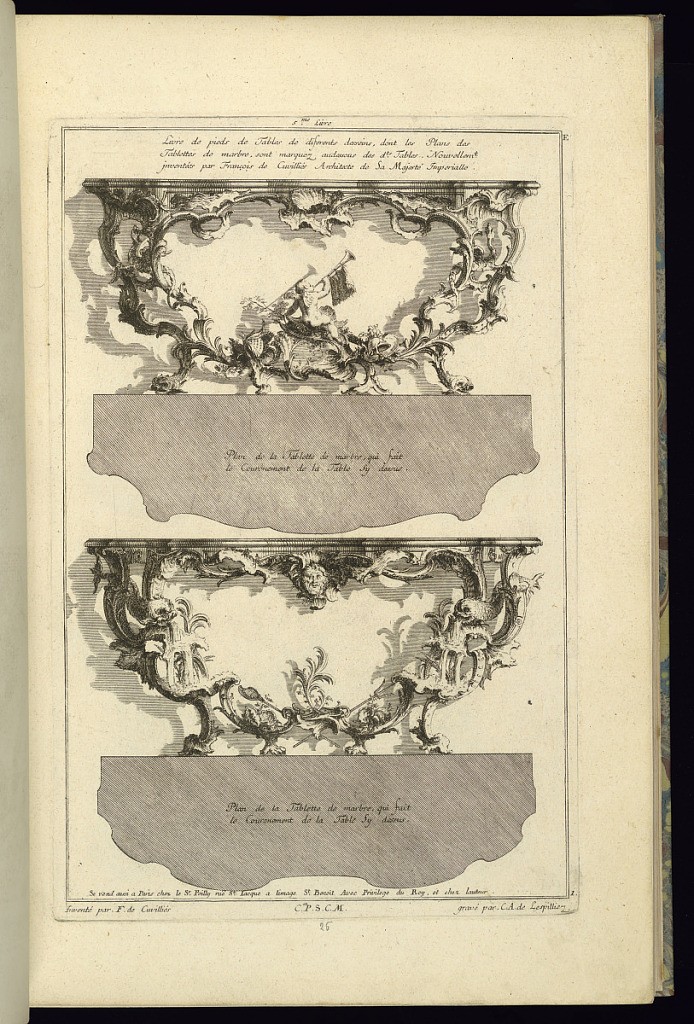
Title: Design for Two Console Tables, Elevations and Plans
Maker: François de Cuvilliés the Elder, Belgian, 1695 - 1768
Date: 1745
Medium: Etching and engraving on off-white laid paper
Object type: Print
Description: Elevations of designs for two console tables with the plans of their marble tabletops. The table frame is comprised of ornament motifs including putti, rinceaux, dolphins, dragons, and clawfeet. The plate is signed and numbered.